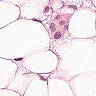
Metastatic tissue present: yes